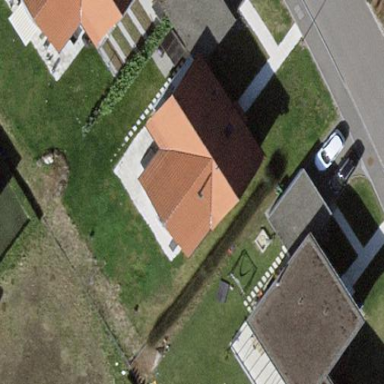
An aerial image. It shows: Gabled building.